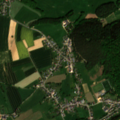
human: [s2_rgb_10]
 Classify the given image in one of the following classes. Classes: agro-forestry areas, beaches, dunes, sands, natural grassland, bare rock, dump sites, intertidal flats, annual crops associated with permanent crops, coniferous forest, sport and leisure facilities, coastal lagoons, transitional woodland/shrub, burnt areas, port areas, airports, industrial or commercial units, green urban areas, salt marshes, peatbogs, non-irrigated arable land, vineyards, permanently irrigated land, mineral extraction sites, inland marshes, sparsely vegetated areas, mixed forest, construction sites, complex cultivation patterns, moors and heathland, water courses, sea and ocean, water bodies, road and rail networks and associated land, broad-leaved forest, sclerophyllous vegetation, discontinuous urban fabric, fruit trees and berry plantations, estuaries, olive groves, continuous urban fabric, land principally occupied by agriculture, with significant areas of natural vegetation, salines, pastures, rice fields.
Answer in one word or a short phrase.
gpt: discontinuous urban fabric, complex cultivation patterns, land principally occupied by agriculture, with significant areas of natural vegetation, broad-leaved forest